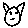
Label: cat